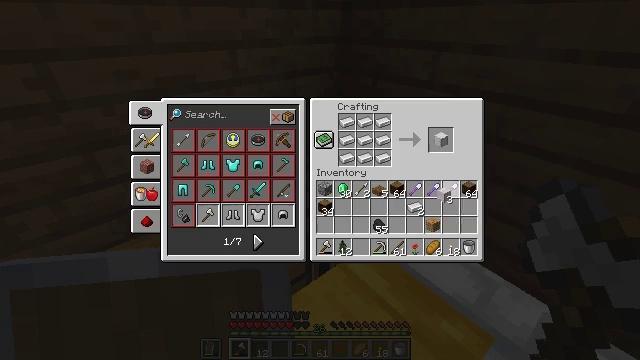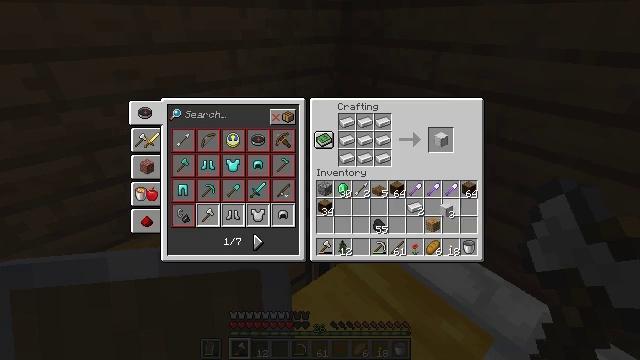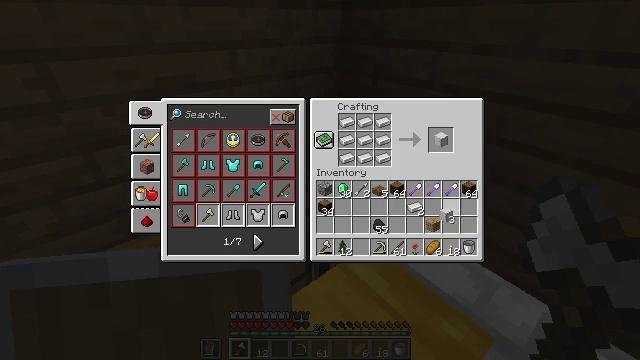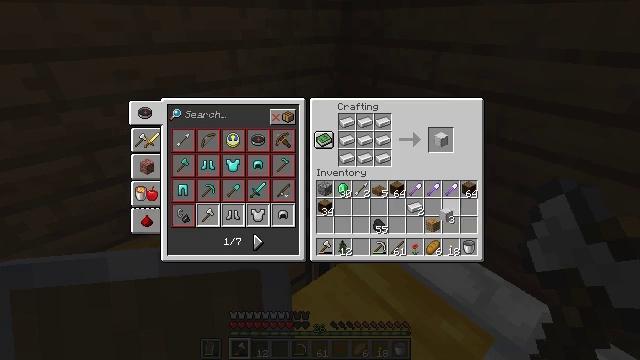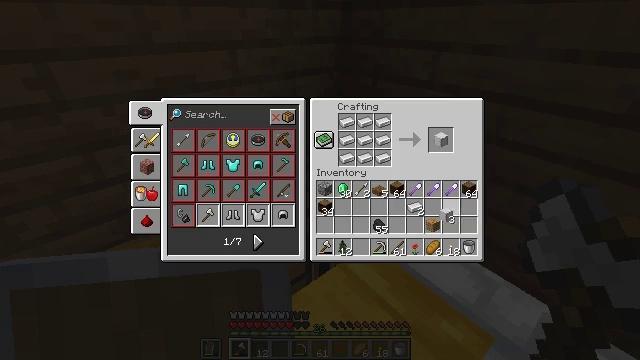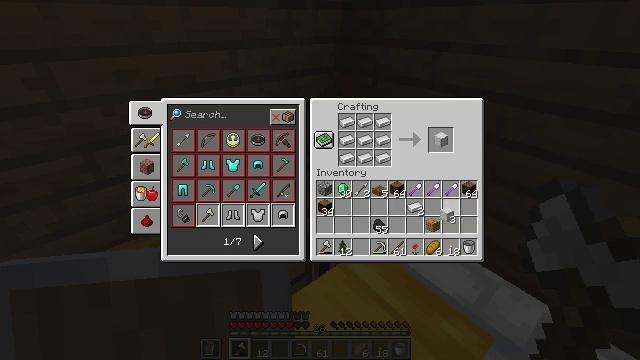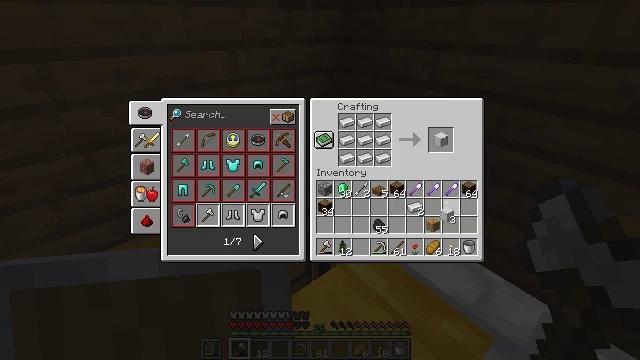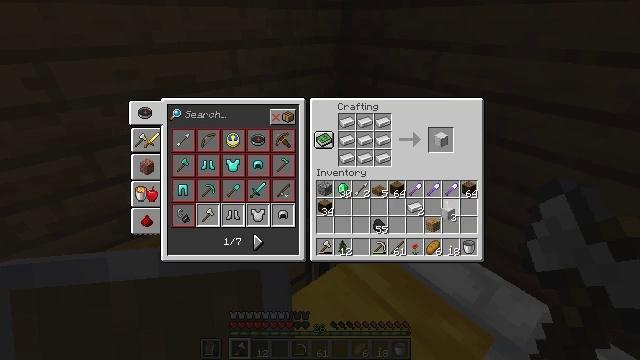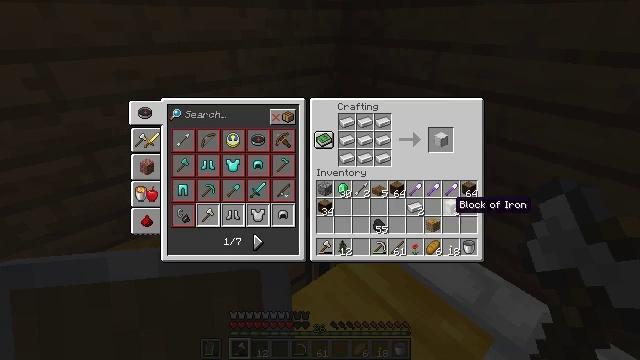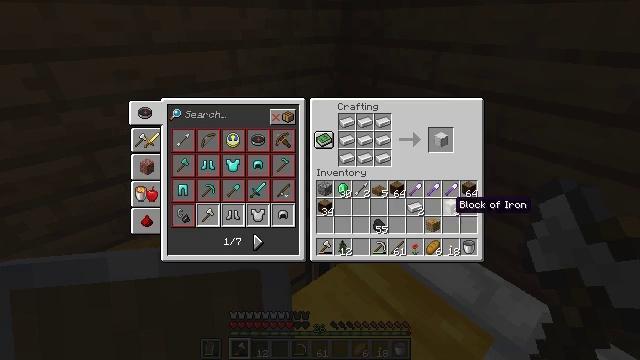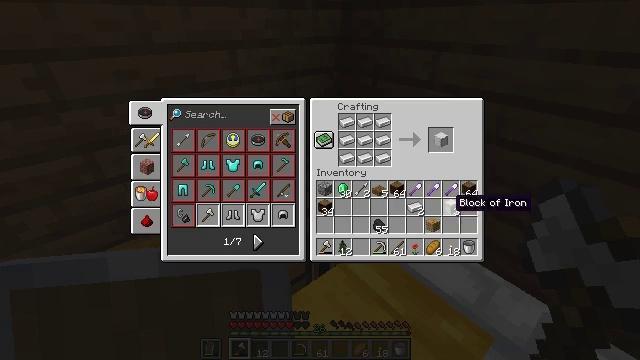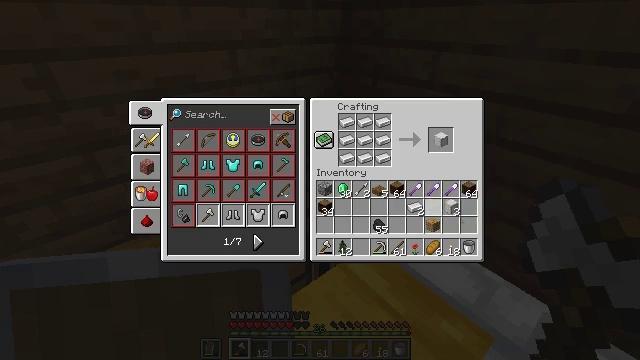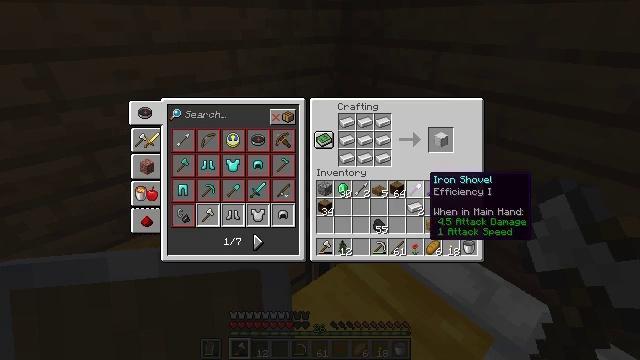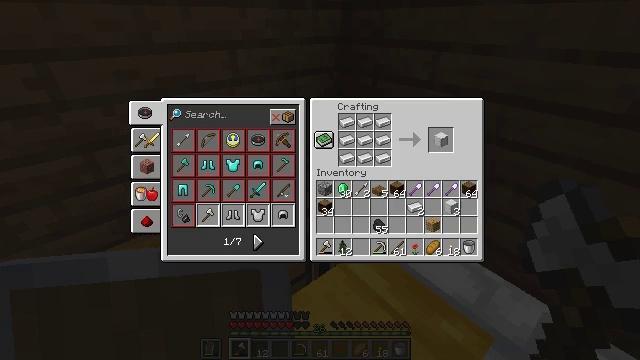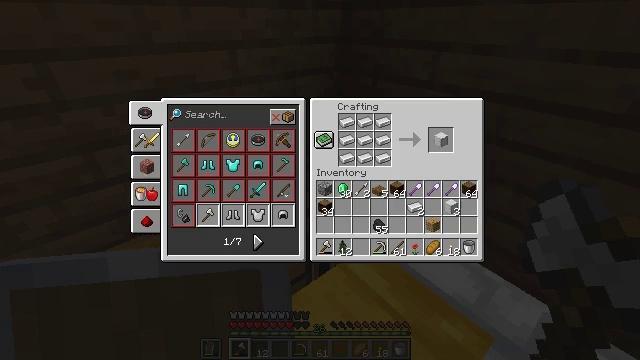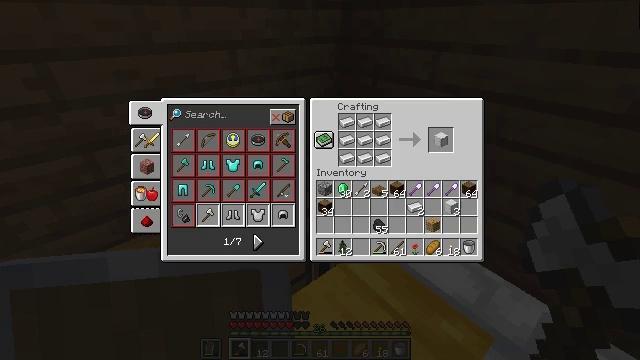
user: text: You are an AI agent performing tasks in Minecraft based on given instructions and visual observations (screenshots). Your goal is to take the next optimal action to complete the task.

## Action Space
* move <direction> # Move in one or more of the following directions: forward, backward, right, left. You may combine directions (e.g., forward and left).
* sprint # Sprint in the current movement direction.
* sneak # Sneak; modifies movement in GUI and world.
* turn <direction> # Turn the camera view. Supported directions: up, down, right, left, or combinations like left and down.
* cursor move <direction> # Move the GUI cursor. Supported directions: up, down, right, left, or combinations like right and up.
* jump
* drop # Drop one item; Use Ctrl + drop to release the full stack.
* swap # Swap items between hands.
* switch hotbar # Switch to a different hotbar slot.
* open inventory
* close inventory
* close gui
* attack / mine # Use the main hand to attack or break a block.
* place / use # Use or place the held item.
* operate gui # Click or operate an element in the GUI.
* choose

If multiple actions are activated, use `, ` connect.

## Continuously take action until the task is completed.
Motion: motion action
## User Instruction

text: Open the crafting table and craft an anvil with iron components.
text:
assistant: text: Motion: cursor move down, open gui
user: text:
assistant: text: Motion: no_op
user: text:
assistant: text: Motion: no_op
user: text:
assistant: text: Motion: no_op
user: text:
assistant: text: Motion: operate gui
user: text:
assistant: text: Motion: operate gui
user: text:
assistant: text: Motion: operate gui
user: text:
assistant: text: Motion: no_op
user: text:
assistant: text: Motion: no_op
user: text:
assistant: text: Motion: no_op
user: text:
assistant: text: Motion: cursor move left and up
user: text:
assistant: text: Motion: cursor move left and up
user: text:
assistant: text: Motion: cursor move up
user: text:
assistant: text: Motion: cursor move right and up
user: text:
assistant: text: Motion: no_op
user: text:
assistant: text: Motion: no_op
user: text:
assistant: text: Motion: no_op
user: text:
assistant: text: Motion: no_op
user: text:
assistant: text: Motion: cursor move left
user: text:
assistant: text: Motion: cursor move left and down
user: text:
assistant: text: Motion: no_op
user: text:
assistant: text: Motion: sneak
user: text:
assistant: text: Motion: sneak
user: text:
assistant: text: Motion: sneak
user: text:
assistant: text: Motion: sneak
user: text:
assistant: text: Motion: sneak
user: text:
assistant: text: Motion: sneak
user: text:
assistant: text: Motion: sneak, operate gui
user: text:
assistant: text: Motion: sneak, operate gui
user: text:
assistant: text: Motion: sneak, operate gui